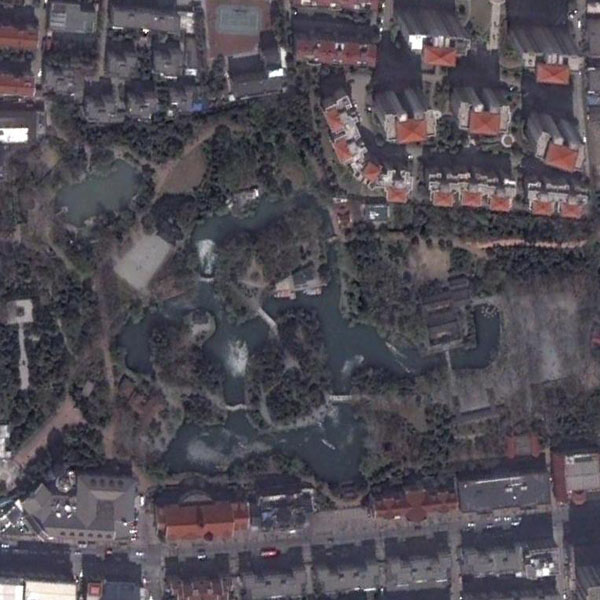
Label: Park